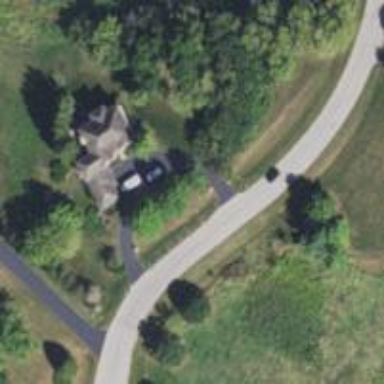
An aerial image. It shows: Driveway.